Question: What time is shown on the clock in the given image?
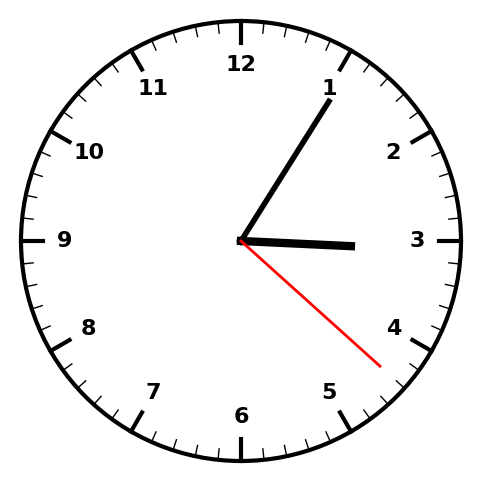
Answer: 03:05:22